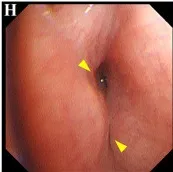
Bronchoscopy image showing extensive airway defects accompanied by mucosal hyperemia and edema. Variable narrowing in subsegmental bronchi of LLLB (yellow arrowhead). LMB, left main bronchus; RMB, right main bronchus; RMLB, right middle lobe bronchus; RLLB, right lower lobe bronchus; LLLB, left lower lobe bronchus.
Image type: endoscopy (airway_endoscopy)